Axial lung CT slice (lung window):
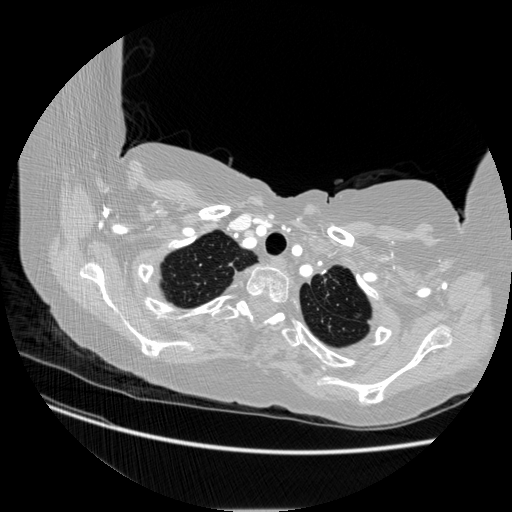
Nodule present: no